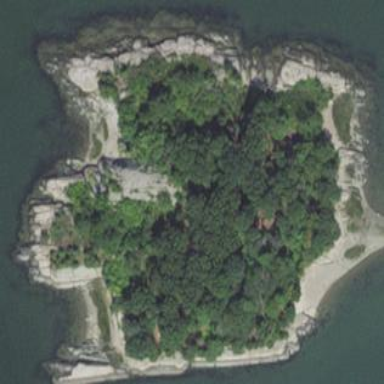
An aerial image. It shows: Islet along the coastline.